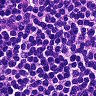
Metastatic tissue present: no